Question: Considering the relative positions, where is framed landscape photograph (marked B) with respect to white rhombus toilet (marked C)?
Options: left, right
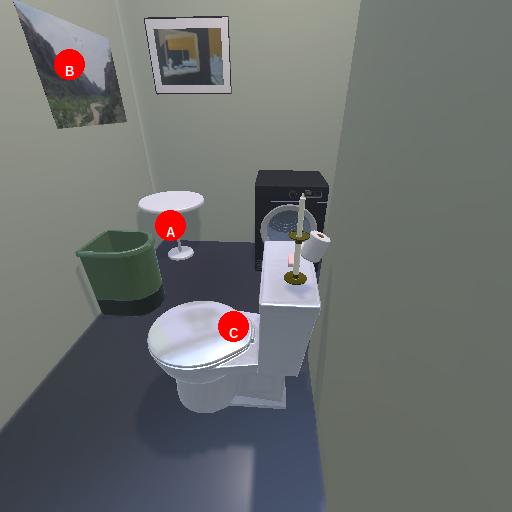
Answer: left